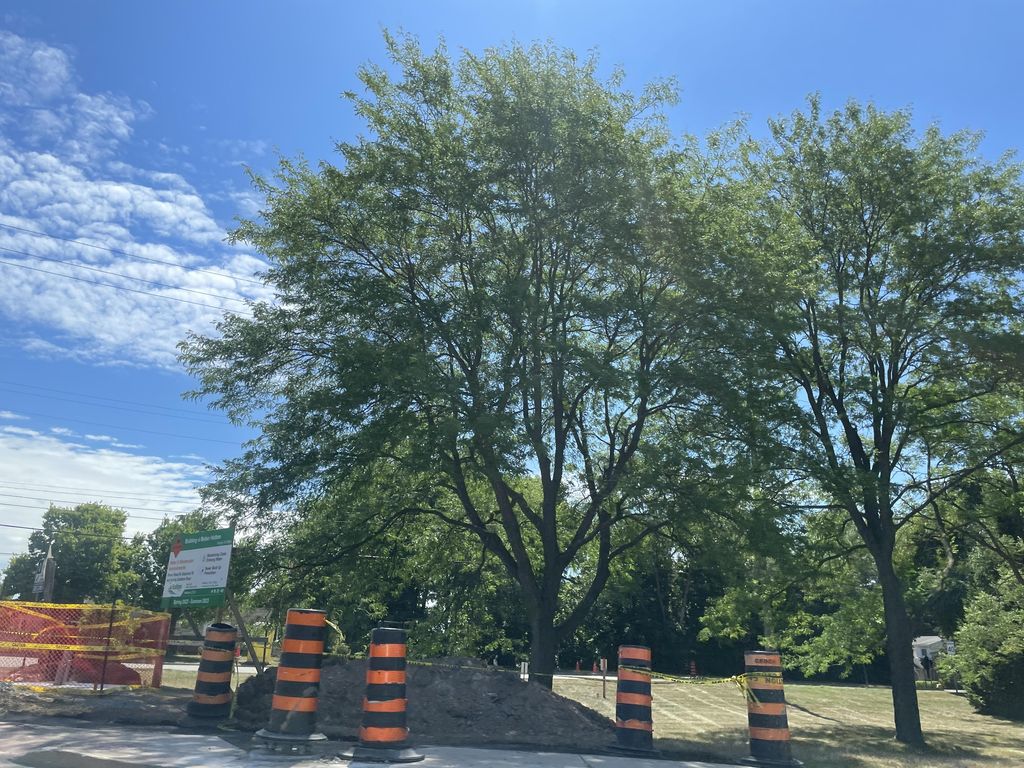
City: hamilton